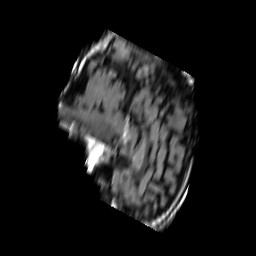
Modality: FLAIR
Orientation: sagittal
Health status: ill
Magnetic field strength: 3 T